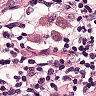
Metastatic tissue present: no